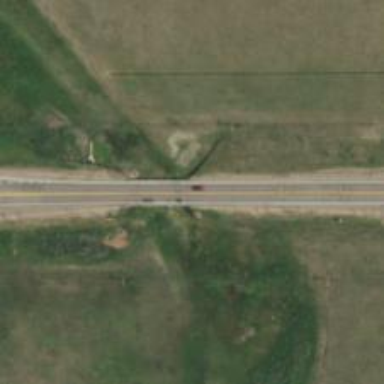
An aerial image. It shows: Trunk highway bridge with asphalt surface and grade1 tracktype.